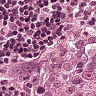
Metastatic tissue present: yes